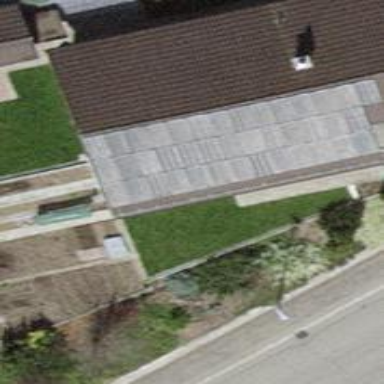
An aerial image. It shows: Solar power generator with photovoltaic panels.